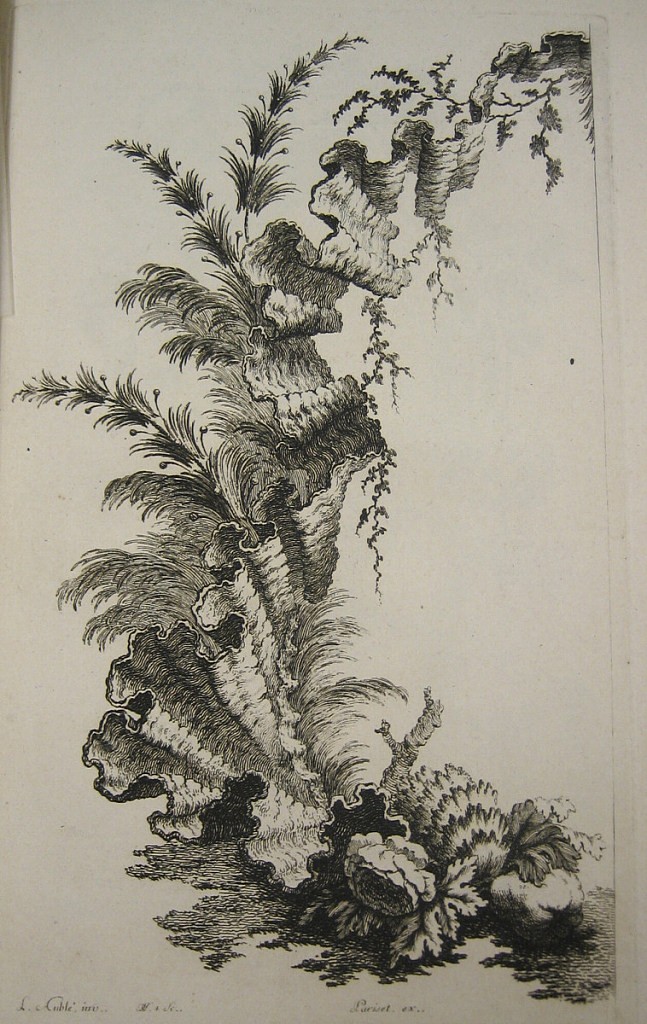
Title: Ornament Design
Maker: Alexis Peyrotte, French, 1699–1769
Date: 1740–49
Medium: Etching on laid paper
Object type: Print
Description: Two designs for rococo ornament featuring shell and scrolling leaf motifs, flowers, and fleurons. The plate is signed